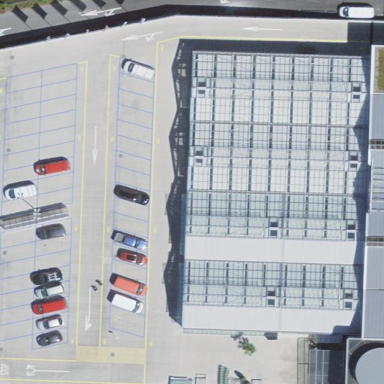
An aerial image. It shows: Parking area.